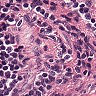
Metastatic tissue present: no